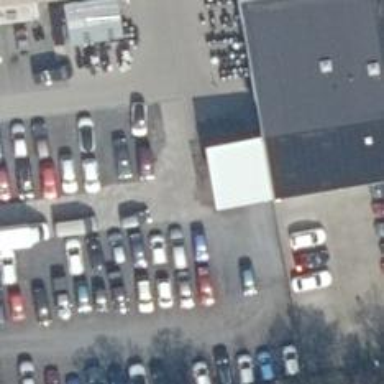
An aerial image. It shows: Parking aisle designated as service road.